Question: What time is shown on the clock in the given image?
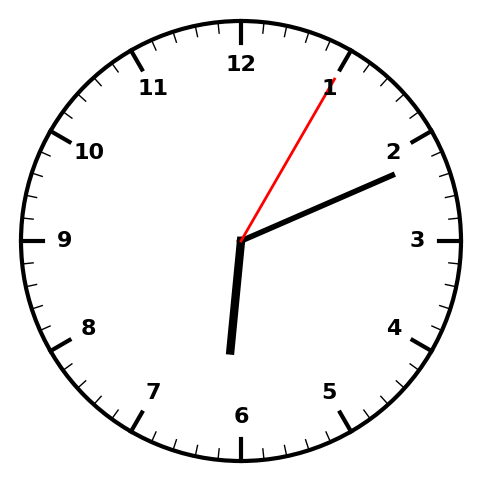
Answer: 06:11:05